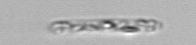
Label: Cerataulina_pelagica